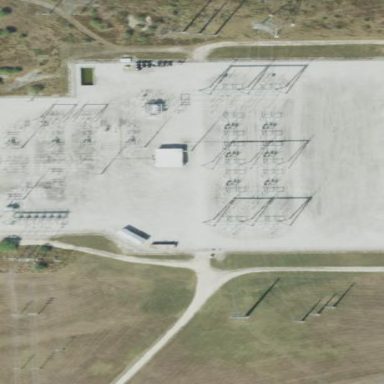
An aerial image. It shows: Fenced power substation at the transmission level.